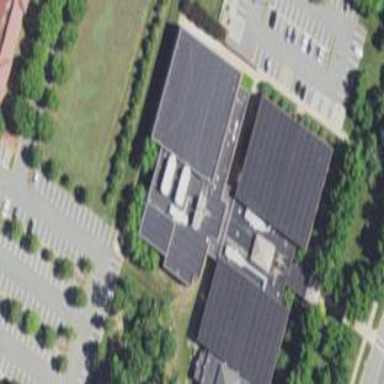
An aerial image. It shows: Sports center building.